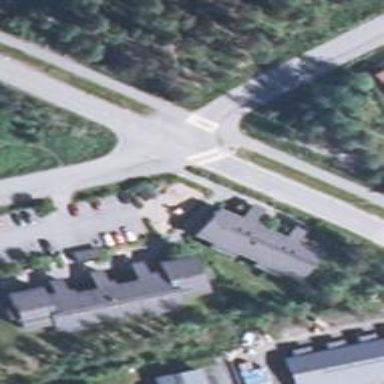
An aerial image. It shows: Uncontrolled and marked road crossing.